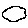
Label: cloud